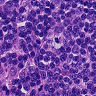
Metastatic tissue present: no